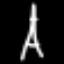
Label: The Eiffel Tower